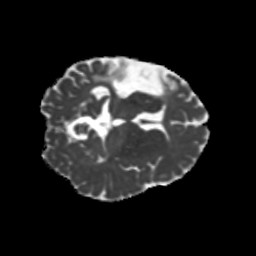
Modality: MD
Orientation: axial
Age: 36
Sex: female
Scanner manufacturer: siemens
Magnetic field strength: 3 T
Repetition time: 5.25 s
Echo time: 0.08 s